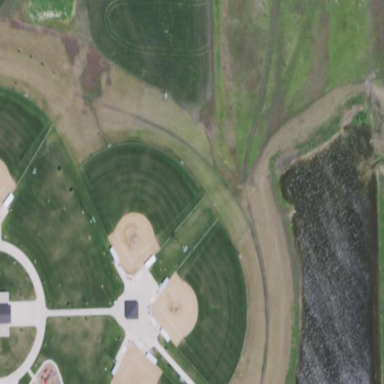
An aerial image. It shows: Softball pitch for leisure sports.